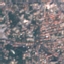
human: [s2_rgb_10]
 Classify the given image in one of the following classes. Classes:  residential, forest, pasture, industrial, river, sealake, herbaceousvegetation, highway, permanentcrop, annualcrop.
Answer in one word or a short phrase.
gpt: Residential